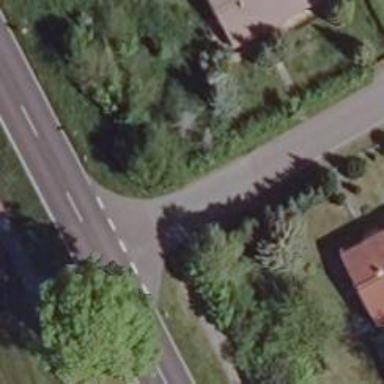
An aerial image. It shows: Road with "give way" sign.